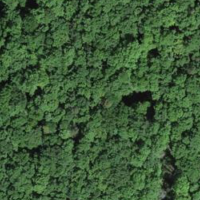
EUNIS habitat code: 41
Species observed at this site:
Accipiter nisus